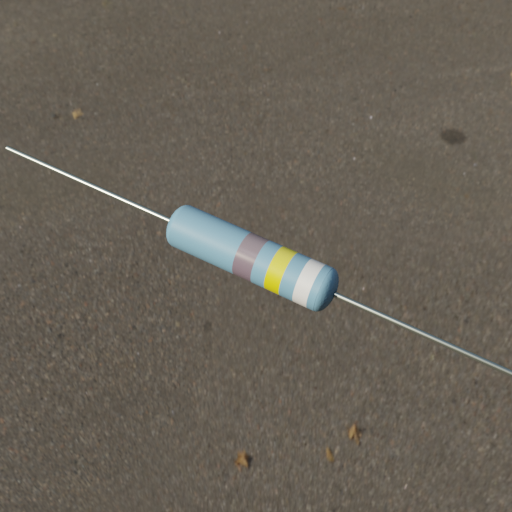
Resistor colour bands (in order): gray, yellow, white